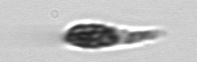
Label: Euglena